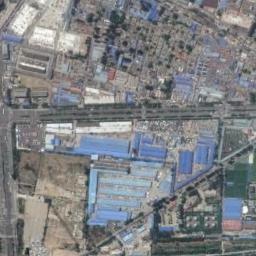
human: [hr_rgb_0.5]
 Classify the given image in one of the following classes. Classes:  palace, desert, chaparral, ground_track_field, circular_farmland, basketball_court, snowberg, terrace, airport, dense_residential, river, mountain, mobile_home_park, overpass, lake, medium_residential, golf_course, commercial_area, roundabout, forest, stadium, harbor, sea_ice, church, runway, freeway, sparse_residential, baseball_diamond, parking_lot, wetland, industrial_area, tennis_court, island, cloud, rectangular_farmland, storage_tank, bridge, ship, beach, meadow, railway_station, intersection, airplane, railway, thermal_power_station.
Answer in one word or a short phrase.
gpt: industrial_area